Interaction volume radius: 5 \u00c5
Interaction volume height: 10 \u00c5
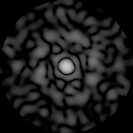
Disorder parameter: 0.8457